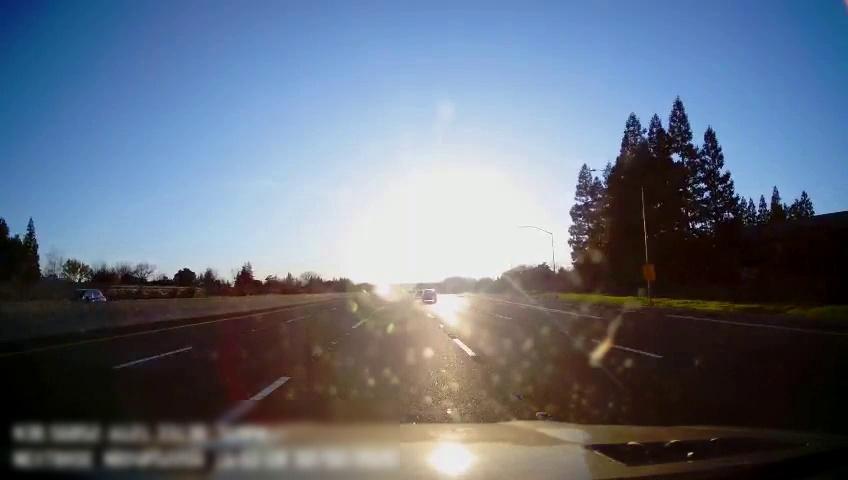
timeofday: Day
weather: Sunny
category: Drivable Space
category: Vehicles | Car
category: Vehicles | Car
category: Vehicles | Car
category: Lanes | Alternate Lane
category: Lanes | Alternate Lane
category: Lanes | Current Lane
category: Lanes | Current Lane
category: Lanes | Alternate Lane
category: Lanes | Alternate Lane
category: Lanes | Alternate Lane
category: Traffic | Signs